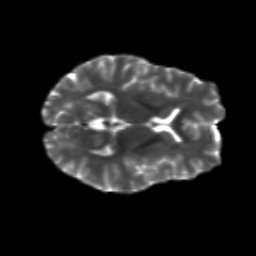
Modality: T2w
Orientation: axial
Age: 34
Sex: female
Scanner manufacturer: siemens
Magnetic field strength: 3 T
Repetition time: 8.8 s
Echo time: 0.085 s